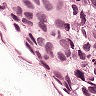
Metastatic tissue present: yes